Aerial crown-view tile of a tropical tree (Barro Colorado Island, Panama), acquired 20250124:
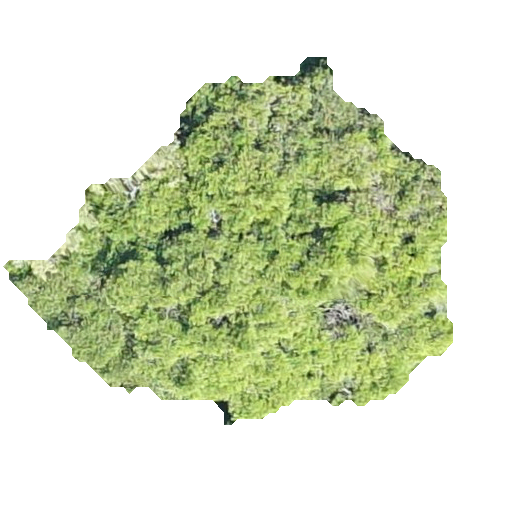
Species: Ocotea oblonga
GBIF accepted scientific name: Ocotea oblonga
Crown area: 154.703 m²